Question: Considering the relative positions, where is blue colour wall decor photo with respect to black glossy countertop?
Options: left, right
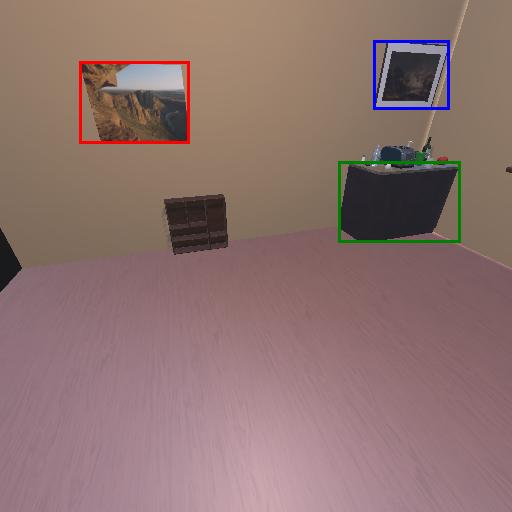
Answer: left